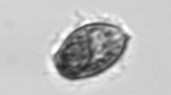
Label: Pleuronema